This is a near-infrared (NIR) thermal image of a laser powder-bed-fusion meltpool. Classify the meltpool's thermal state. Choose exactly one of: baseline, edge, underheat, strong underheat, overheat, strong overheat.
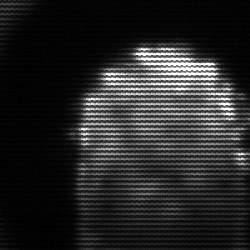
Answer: baseline